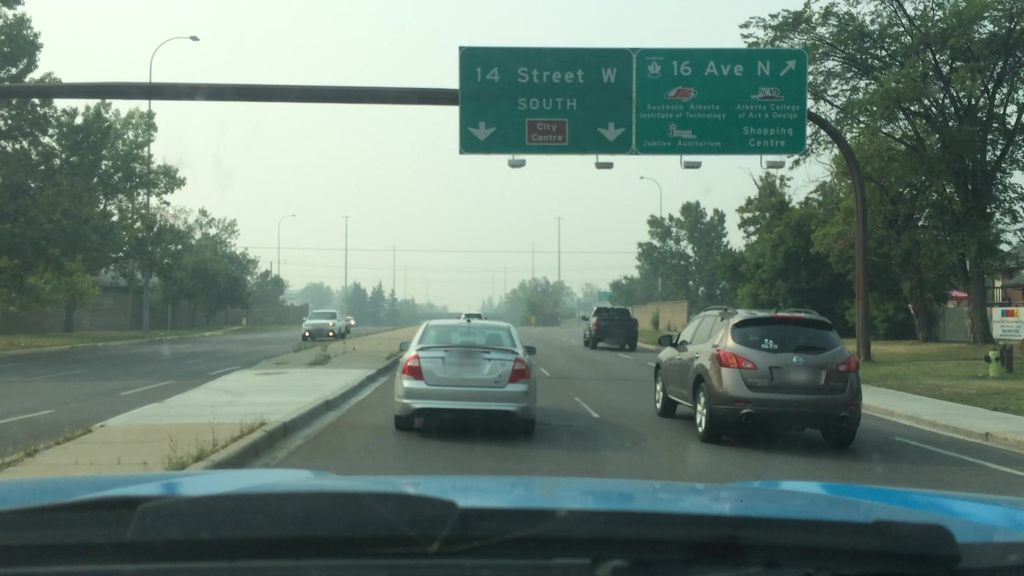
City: calgary